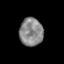
Tissue: prostate
Cell type: Epithelial cells
Senescence score: 0.3533
Nuclear area (px): 651
Mean DAPI intensity: 134.983